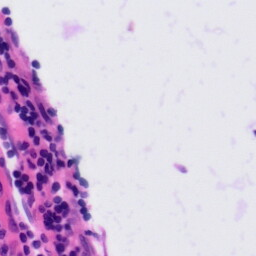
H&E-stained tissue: Tonsil